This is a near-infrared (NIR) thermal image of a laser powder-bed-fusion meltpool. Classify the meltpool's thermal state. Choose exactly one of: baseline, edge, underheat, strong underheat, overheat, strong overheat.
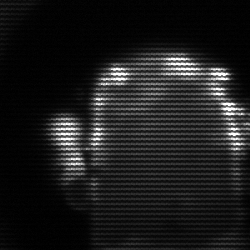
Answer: baseline